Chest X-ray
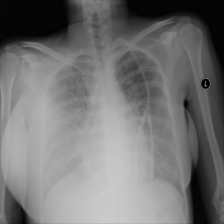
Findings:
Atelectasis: negative
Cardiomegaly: negative
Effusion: negative
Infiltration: positive
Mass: negative
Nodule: negative
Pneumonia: negative
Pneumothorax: negative
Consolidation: negative
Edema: negative
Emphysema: negative
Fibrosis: negative
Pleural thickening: negative
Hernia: negative